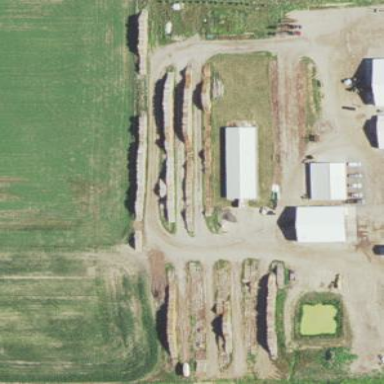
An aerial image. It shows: Farm auxiliary building.